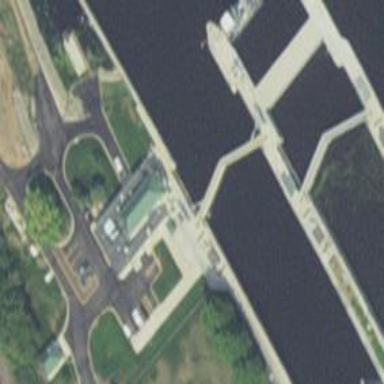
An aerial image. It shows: Lock gate along waterway.